Question: Suppose you have a 'Parser' class that reads the file and does something with the data it contains. On a diagram how to you show that it gets data from some entity that is not represented by a class, but rather exists separately as, in this example - file.

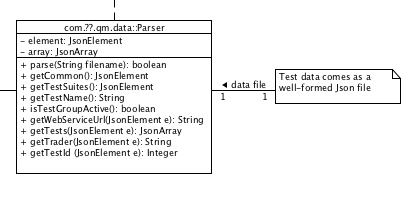
Answer: Assuming you want to show the structure. Use a class or interface, as UML does not have to mean a Java class, you can also use an artifact which is more part of the deployment notation, but is fine to use elsewhere. If you think about it a file is a fairly concrete concept, especially if it has a name.
From the OMG UML spec:
>
## 10.3.1 Artifact (from Artifacts, Nodes)
An artifact is the specification of a physical piece of information
that is used or produced by a software development process, or by
deployment and operation of a system. Examples of artifacts include
model files, source files, scripts, and binary executable files, a
table in a database system, a development deliverable, or a
word-processing document, a mail message.